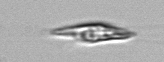
Label: Chrysochromulina_lanceolata